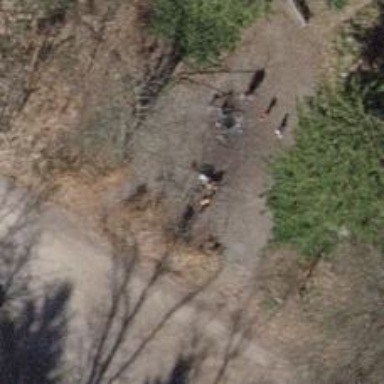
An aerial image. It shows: Picnic site with picnic tables for leisure land activities.